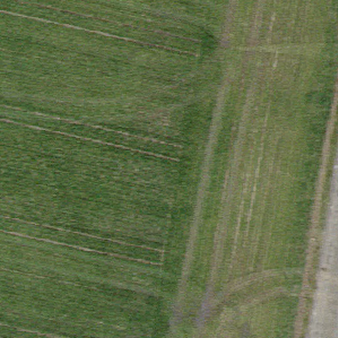
Label: other